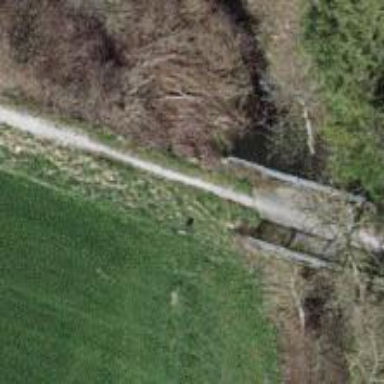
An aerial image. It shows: Path passing over bridge with agricultural surroundings. The bridge has grade3 tracktype.